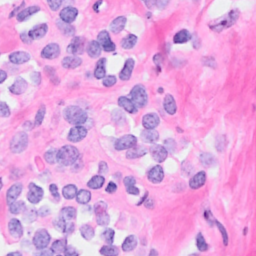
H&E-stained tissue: Breast